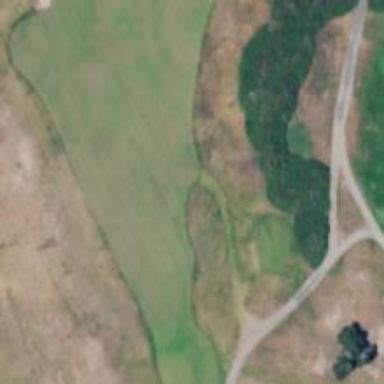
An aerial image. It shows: Path used for both walking and golf.